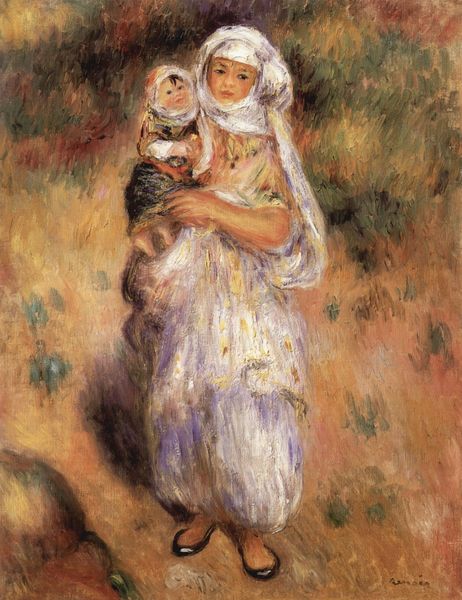
Titel: Algerierin mit Kind
Künstler: Pierre Auguste Renoir
Standort: Paris
Institution: Collection S. Traboulsi
Schlagwörter: blau, dunkel, gemälde, hand, kopf, schatten, umhang, weiß, frauen, gelb, grün, impressionismus, landschaft, menschen, mädchen, ocker, sand, auguste renoir, blumen, braun, bunt, degas, finger, frankreich, frau, hell, hintergrund, kleid, mund, nase, orange, pastell, renoir, schmuck, schwarz, blick, gras, park, rot, schleier, tuch, weg, wiese, beige, expressionismus, haube, leute, hemd, hose, jung, arm, arme, augen, bluse, gesicht, kleidung, stehen, stein, tragen, bildnis, portrait, porträt, signatur, öl, erde, boden, gewand, kind, mutter, personen, tochter, rosa, farbig, füße, zwei, schuhe, hosen, afrika, wüste, farbe, lila, violett, linien, weis, baby, ölgemälde, duktus, kopftuch, ernst, sandalen, rodin, nägel, exotisch, striche, doppelbildnis, orient, orientalisch, religion, amme, asien, schuh, pinsel, ganzkörper, kleinkind, ganzfigur, tracht, arabisch, verschwommen, hubi, pieta, pluderhose, maria, madonna, orientalismus, verschleiert, turban, arabien, islam, sohn, pluderhosen, marokko, schutz, säugling, arma, geborgenheit, liht, rote wangen, orientalin, pumphose, oriental, pumphosen, türkin, muslima, puderhose, algerien, araberin, colonialismus, haremshose, helle farbtöne, foulard, traägt